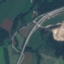
Land use / land cover class: Highway